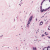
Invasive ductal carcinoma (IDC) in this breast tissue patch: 0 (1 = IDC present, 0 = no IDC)